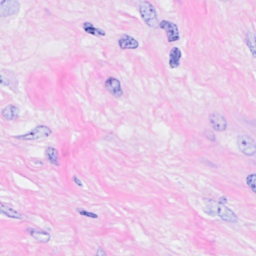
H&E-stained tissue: Breast